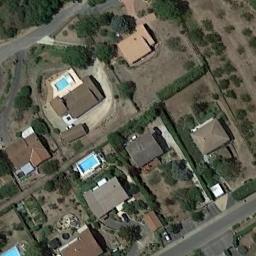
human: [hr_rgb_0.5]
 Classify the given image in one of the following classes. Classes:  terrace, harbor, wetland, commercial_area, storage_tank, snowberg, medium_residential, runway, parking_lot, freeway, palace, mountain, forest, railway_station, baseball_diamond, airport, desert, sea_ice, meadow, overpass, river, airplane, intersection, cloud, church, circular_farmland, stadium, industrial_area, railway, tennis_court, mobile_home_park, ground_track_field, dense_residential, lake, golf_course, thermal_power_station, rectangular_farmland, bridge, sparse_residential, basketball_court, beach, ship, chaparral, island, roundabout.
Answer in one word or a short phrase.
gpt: medium_residential